Question: The objective is to set a parameter that allows anyone to enter a year in order
to display sales for that year.
This is the code I entered into the 'Database Properties' area.
'''
SELECT
st.Name AS Region, st.SalesYTD AS Sales, YEAR(so.OrderDate) AS OrderYear
FROM
Sales.SalesOrderHeader AS so
LEFT OUTER JOIN
Sales.SalesTerritory AS st ON so.TerritoryID = st.TerritoryID
WHERE
DATEPART(YEAR, so.OrderDate)=@OrderDate
'''
When I opened 'Preview', the following error came up.
How do I rewrite this code to make it run smoothly?

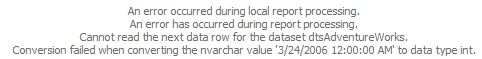
Answer: SELECT
st.Name AS Region, st.SalesYTD AS Sales, YEAR(so.OrderDate) AS OrderYear
FROM
Sales.SalesOrderHeader AS so
LEFT OUTER JOIN
Sales.SalesTerritory AS st ON so.TerritoryID = st.TerritoryID
WHERE
DATEPART(YEAR,so.OrderDate)=DATEPART(YEAR,@OrderDate)
As suggested by Ian Preston